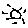
Label: sun